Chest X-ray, AP view. Patient: 22 years old, sex F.
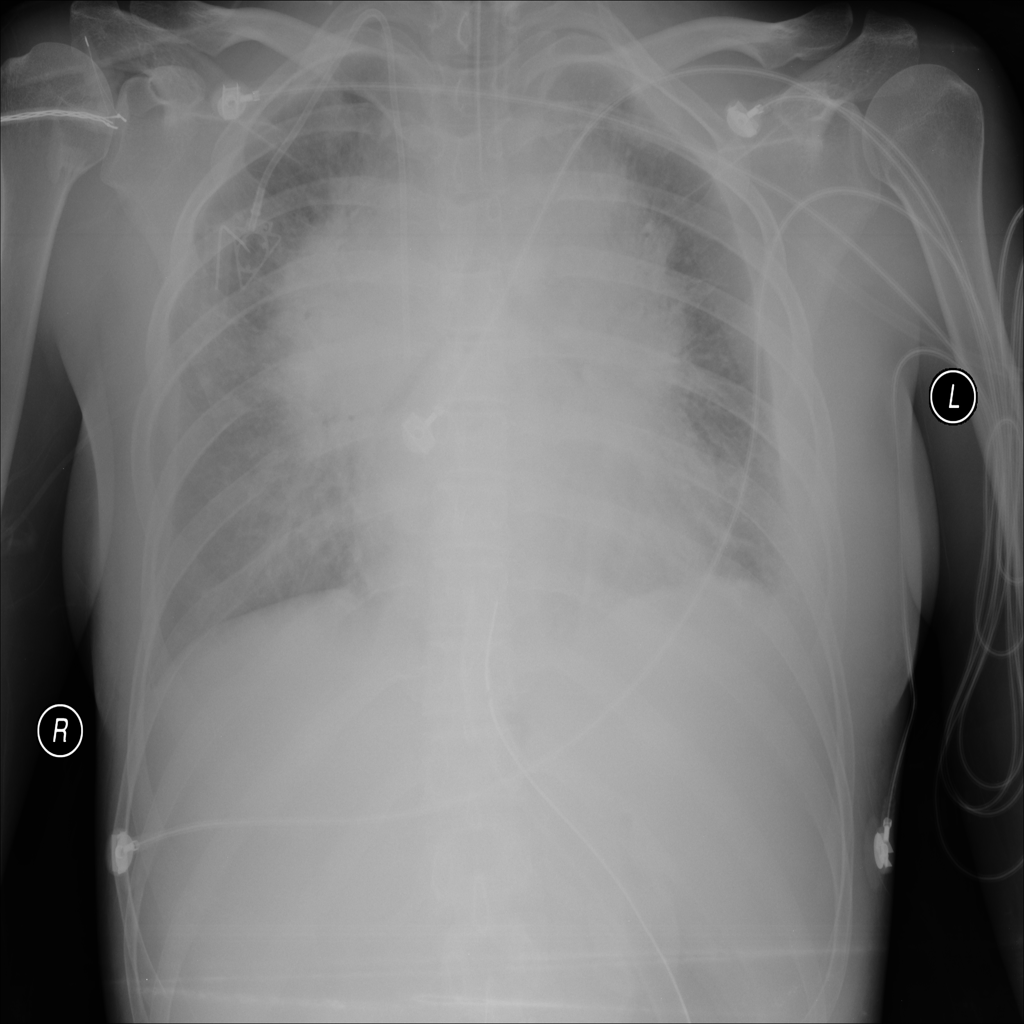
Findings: Infiltration, Mass